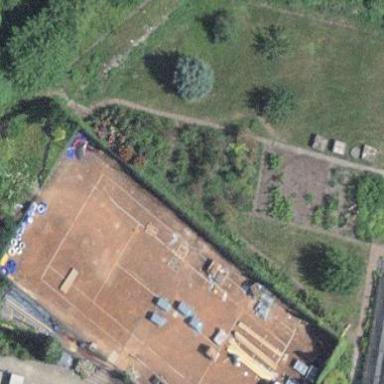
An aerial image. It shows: Tennis court on pitch designated for leisure land.